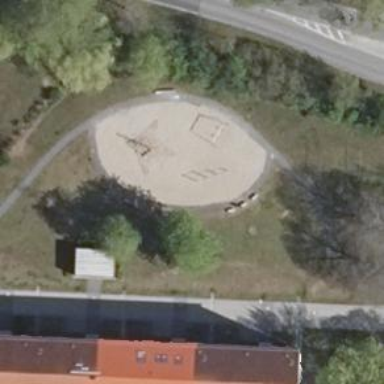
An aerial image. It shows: Playground featuring climbing frame.